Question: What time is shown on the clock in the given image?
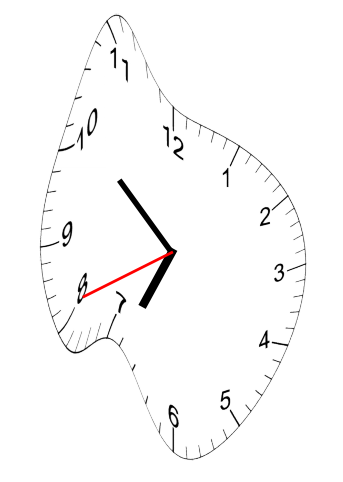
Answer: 06:51:41